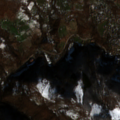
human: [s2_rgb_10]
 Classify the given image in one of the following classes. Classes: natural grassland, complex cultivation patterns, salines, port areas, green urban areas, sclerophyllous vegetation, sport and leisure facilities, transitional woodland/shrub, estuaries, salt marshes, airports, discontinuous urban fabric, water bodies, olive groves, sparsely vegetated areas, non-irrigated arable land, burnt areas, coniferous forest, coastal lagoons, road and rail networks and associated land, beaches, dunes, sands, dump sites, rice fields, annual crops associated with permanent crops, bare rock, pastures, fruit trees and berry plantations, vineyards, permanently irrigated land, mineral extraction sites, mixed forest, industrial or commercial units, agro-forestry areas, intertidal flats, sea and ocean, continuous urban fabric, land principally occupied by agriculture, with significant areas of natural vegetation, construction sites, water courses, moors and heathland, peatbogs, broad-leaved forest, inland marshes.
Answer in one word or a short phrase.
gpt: discontinuous urban fabric, complex cultivation patterns, land principally occupied by agriculture, with significant areas of natural vegetation, broad-leaved forest, transitional woodland/shrub